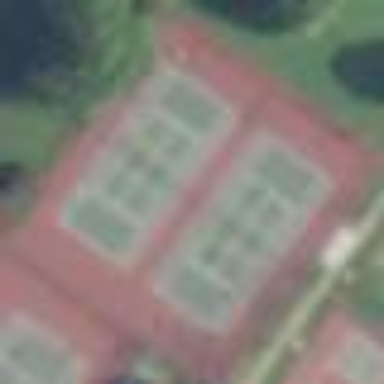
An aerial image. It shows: Tennis court on pitch designated for leisure land.